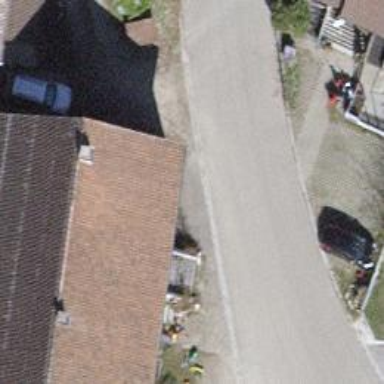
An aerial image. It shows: Post box is visible.